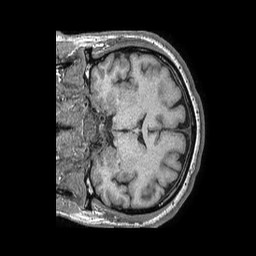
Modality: T1w
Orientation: coronal
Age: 47
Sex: male
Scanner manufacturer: philips
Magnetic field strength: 1.5 T
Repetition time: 0.007655 s
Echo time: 0.003484 s